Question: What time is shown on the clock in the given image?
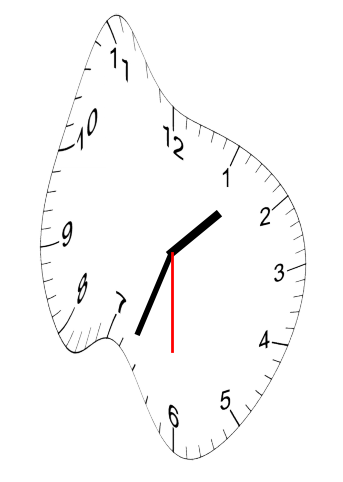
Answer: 01:33:30